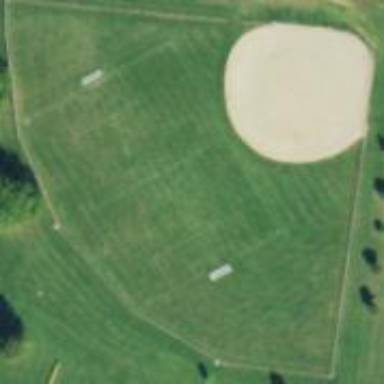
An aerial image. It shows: Baseball pitch for leisure land activities.